Question: I'm new with Json format, I'm trying to write a c# program that uses Json format, How to write this Json in C#?
'''
{
"request": [
{
"md5": "8dfa1440953c3d93daafeae4a5daa326",
"features": [
"te",
"av",
"extraction"
],
"file_name": "example.xls"
"te": {
"reports": [
"xml",
"pdf"
]
}
"extraction": {
"method": "pdf"
}
}
]
}
'''
# Here is my try:
'''
static void Main(string[] args)
{
myJson myjson = new myJson
{
md5 = "8dfa1440953c3d93daafeae4a5daa326",
file_name = "example.xls",
featurs = new[] { "te", "av", "extraction" },
reports = new[] { "xml", "pdf" },
extraction = new ext( "pdf")
};
string json = JsonConvert.SerializeObject(myjson, Formatting.Indented);
Console.WriteLine(json);
}
public class myJson
{
public string md5 { get; set; }
public string[] featurs { get; set; }
public string file_name { get; set; }
public string[] reports { get; set; }
public ext extraction { get; set; }
}
public class ext
{
private string method;
public ext(string ex)
{
this.method = ex;
}
//public string method { get; set; }
}
'''
# Here is the output:

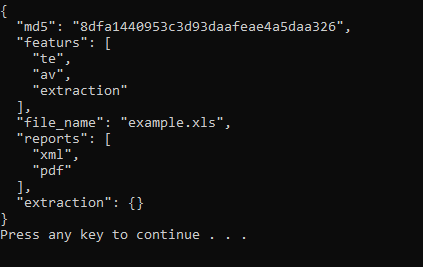
Answer: Try this...
output...
'''
{
"request": [
{
"md5": "8dfa1440953c3d93daafeae4a5daa326",
"features": [
"te",
"av",
"extraction"
],
"file_name": "example.xls",
"te": {
"reports": [
"xml",
"pdf"
]
},
"extraction": {
"method": "pdf"
}
}
]
}
'''
code...
'''
static void Main(string[] args)
{
var req = new myRequest
{
request = new[] {
new myJson
{
md5 = "8dfa1440953c3d93daafeae4a5daa326",
file_name = "example.xls",
features = new[] { "te", "av", "extraction" },
te = new te { reports = new[] { "xml", "pdf" } },
extraction = new ext { method = "pdf" }
}
}
};
string json = JsonConvert.SerializeObject(req, Newtonsoft.Json.Formatting.Indented);
Console.WriteLine(json);
}
public class myJson
{
public string md5 { get; set; }
public string[] features { get; set; }
public string file_name { get; set; }
public te te { get; set; }
public ext extraction { get; set; }
}
public class myRequest
{
public myJson[] request { get; set; }
}
public class te
{
public string[] reports { get; set; }
}
public class ext
{
public string method { get; set; }
}
'''